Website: home-depot
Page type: billing-address
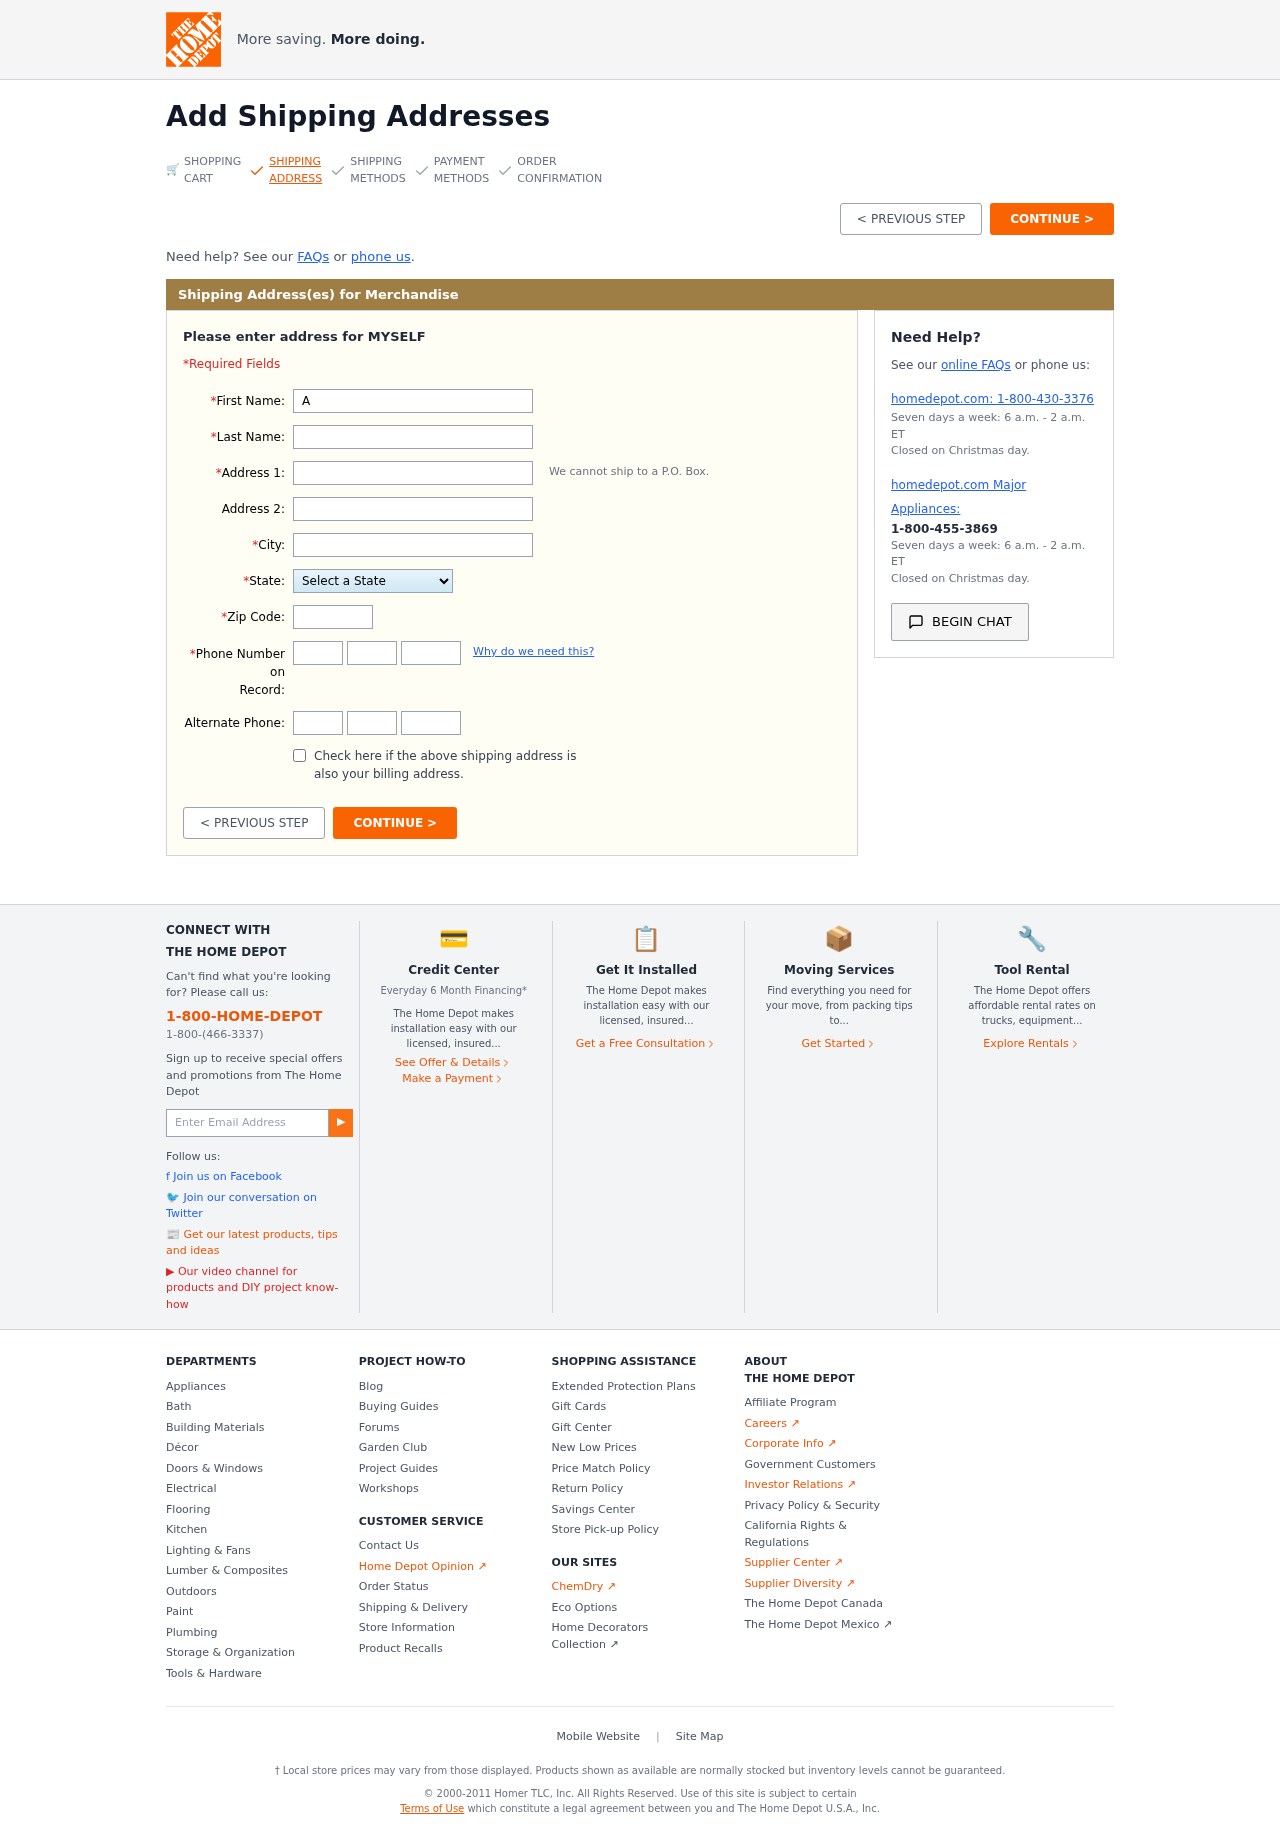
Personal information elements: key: PII_STATE
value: Arizona
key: PII_FIRSTNAME
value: Amanda
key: PII_LASTNAME
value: Davis
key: PII_STREET
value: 62820 Elizabeth Mission Apt. 657
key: PII_STREET2
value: Suite 392
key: PII_CITY
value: Christopherburgh
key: PII_POSTCODE
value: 11369
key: PII_PHONE_AREA
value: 918
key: PII_PHONE_PREFIX
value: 836
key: PII_PHONE_LINE
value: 5939
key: PII_PHONE_ALT_AREA
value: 807
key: PII_PHONE_ALT_PREFIX
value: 404
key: PII_PHONE_ALT_LINE
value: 0162